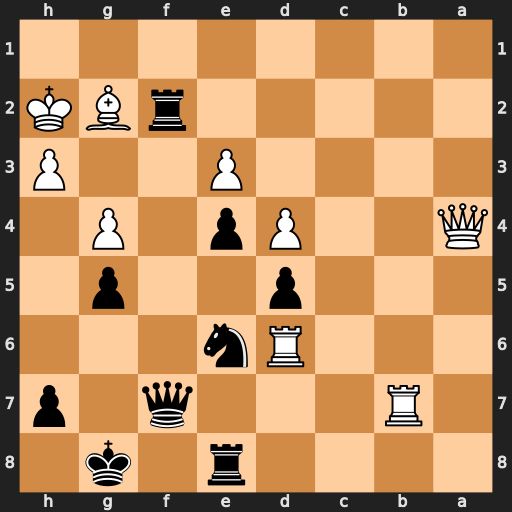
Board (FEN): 4r1k1/1R3q1p/3Rn3/3p2p1/Q2Pp1P1/4P2P/5rBK/8
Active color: b
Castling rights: -
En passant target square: -
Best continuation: Rxg2+ Kxg2 Qf3+